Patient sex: F
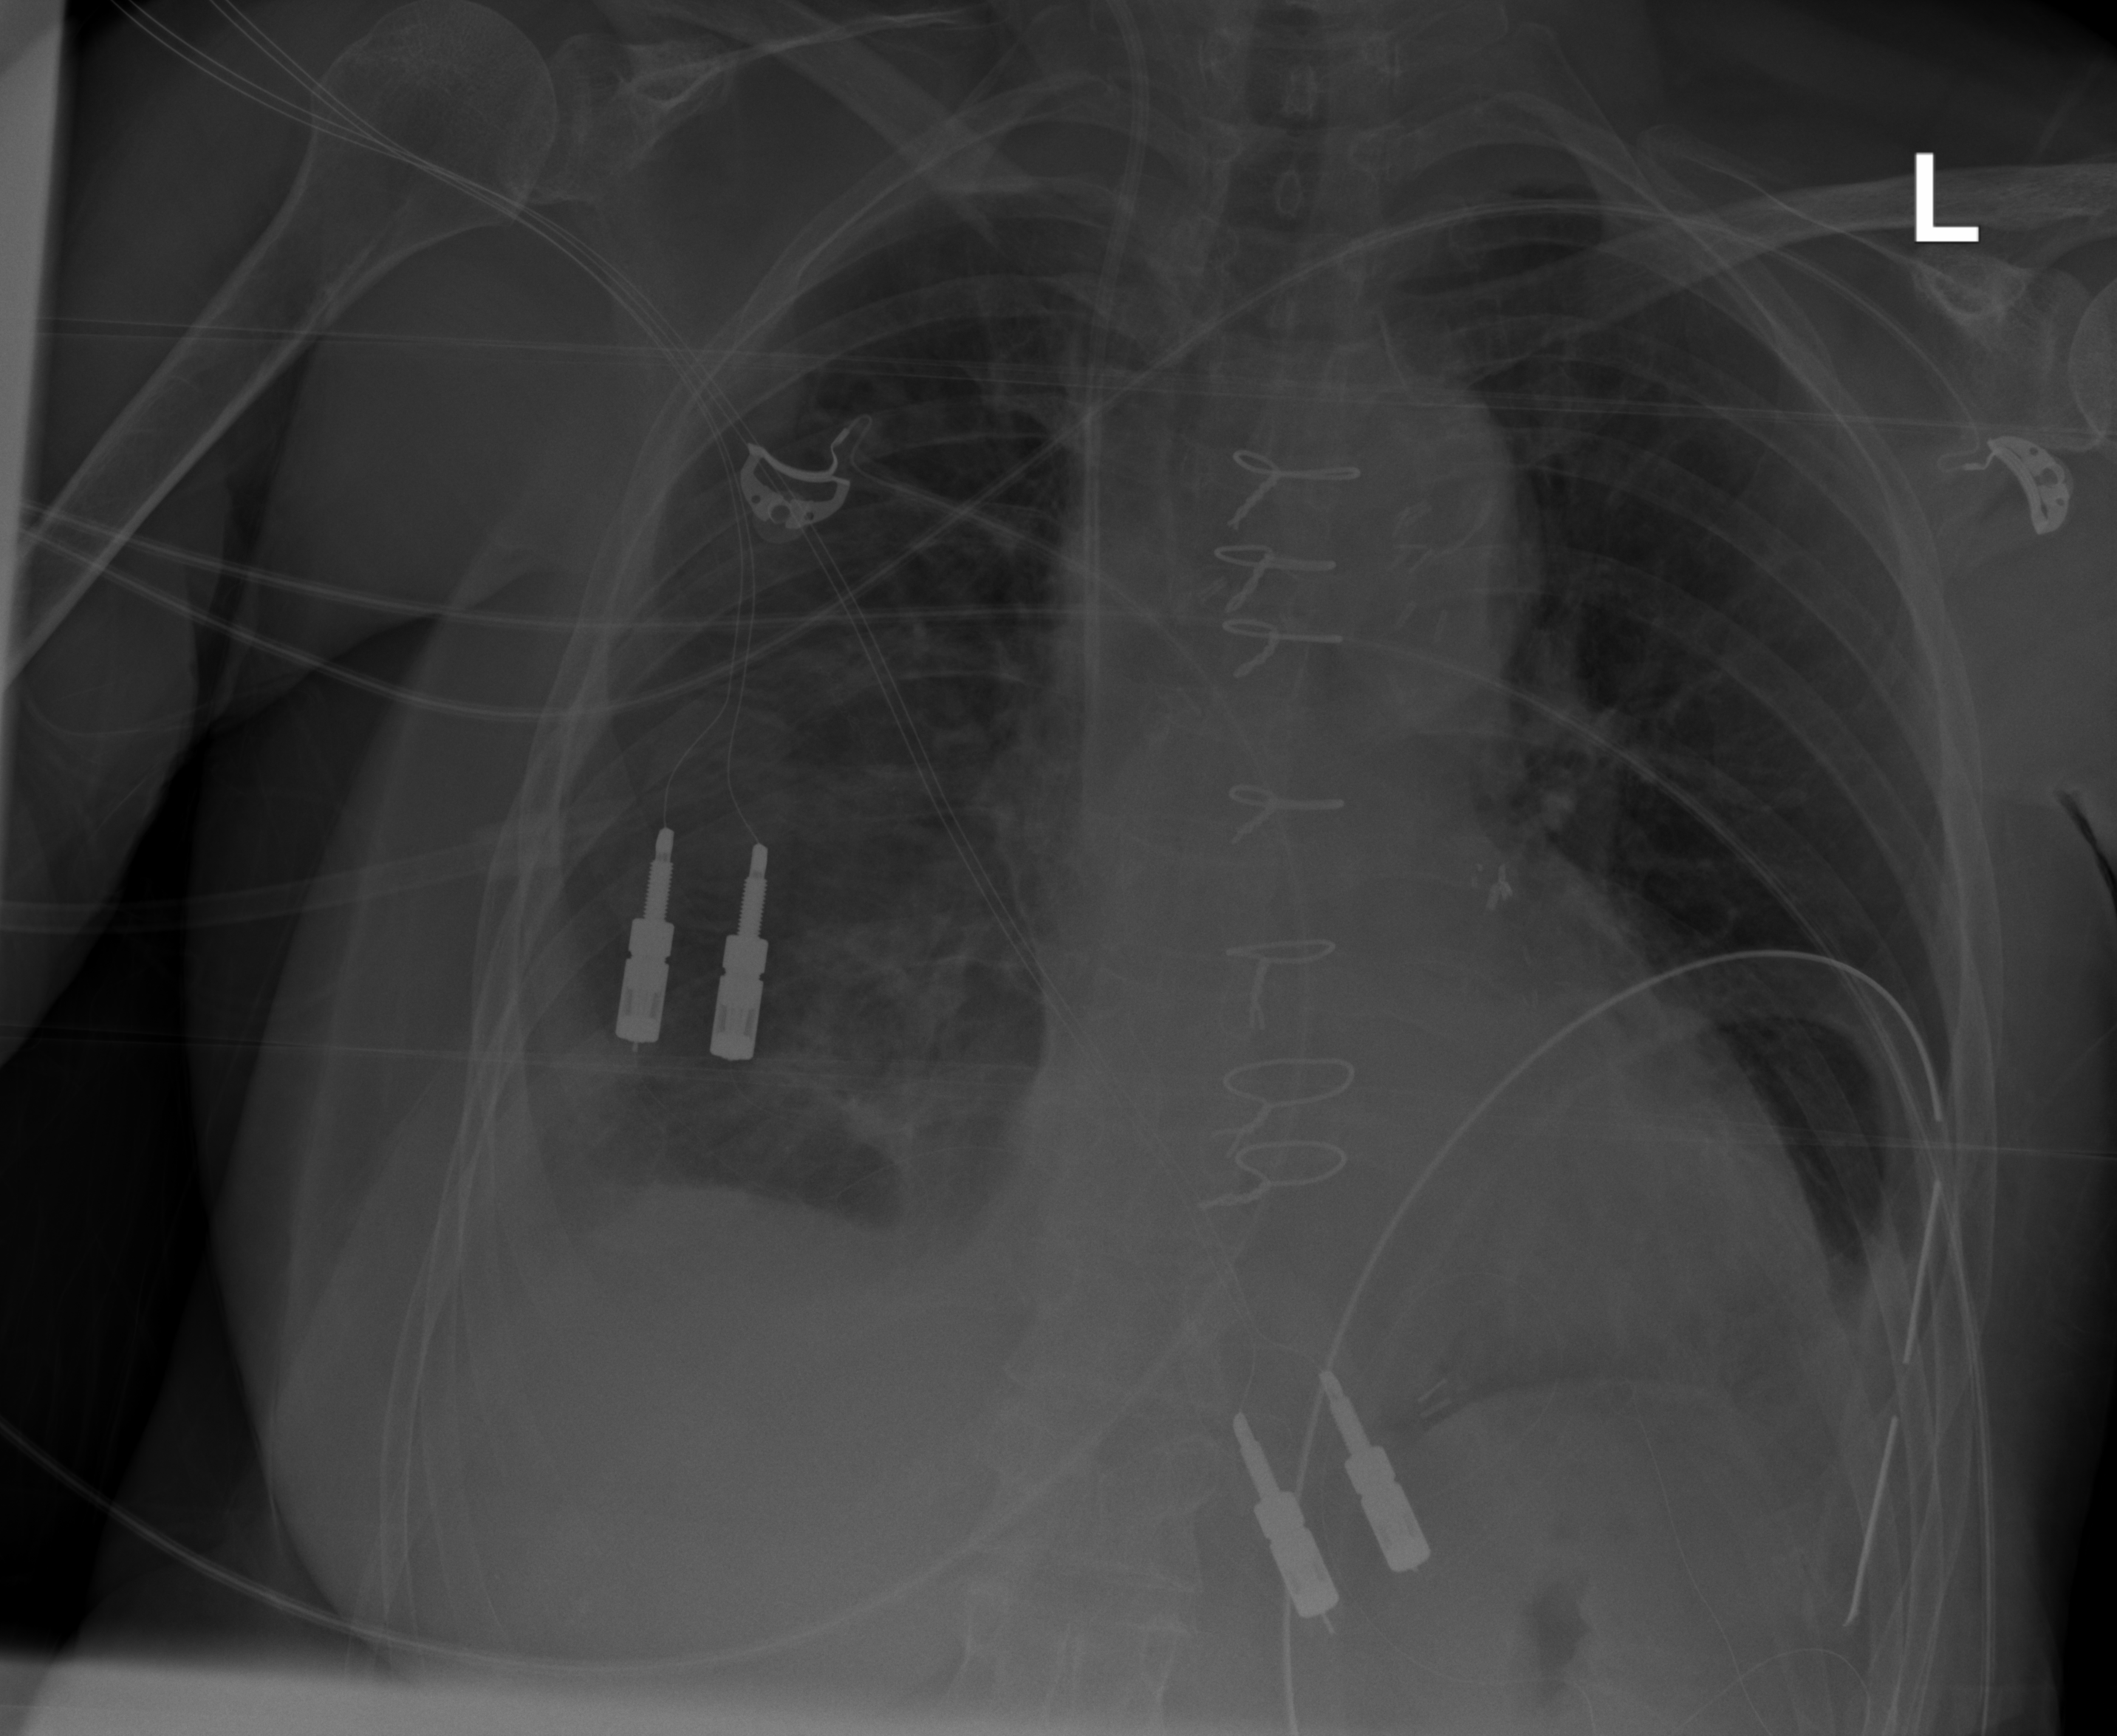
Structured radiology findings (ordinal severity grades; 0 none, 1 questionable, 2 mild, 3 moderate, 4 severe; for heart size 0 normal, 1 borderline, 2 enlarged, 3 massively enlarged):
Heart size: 0
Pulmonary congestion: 0
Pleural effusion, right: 2
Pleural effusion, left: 2
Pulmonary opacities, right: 0
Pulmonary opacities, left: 0
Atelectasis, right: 2
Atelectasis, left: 2